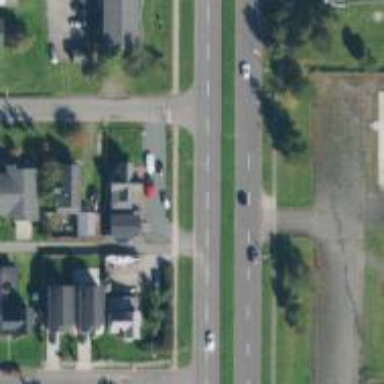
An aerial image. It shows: Alley classified as service road.